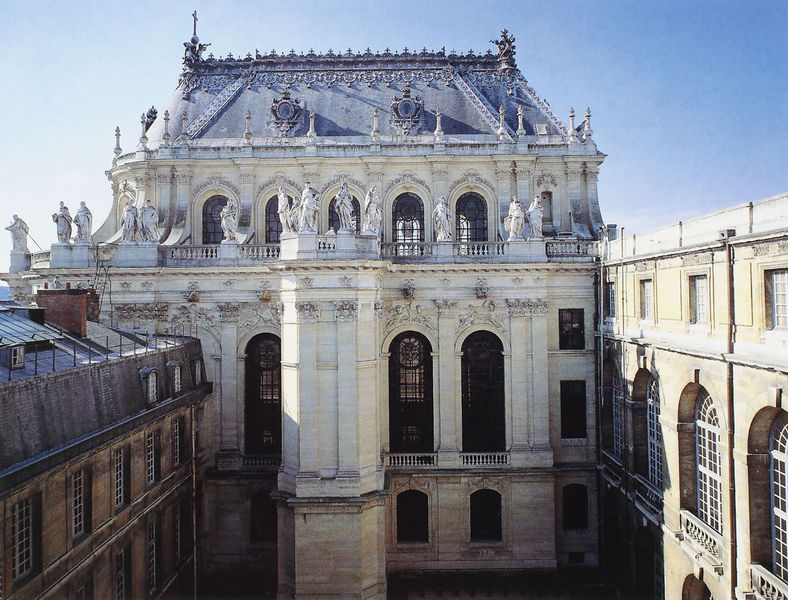
Titel: Versailles, Kapelle
Künstler: Jules Hardouin-Mansart
Standort: Versailles (EU - F)
Schlagwörter: blau, himmel, weiß, fenster, licht, pfeiler, schmuck, schwarz, dach, gebäude, schloss, beige, architektur, barock, stein, brüstung, kirche, sonne, renaissance, skulptur, statue, balkon, fassade, italien, farbe, hof, pilaster, figuren, rundbogen, reling, seitenansicht, geländer, anbau, foto, fotografie, bögen, innenhof, kreuz, balustrade, dom, rom, skulpturen, statuen, sandstein, rosette, rundbögen, vatikan, gaube, esse, fesnter, kriche, fialen, baluster, lichtgaden, innenhofe, plasik, sixtinische kapelle, fotot, figurenschmuck, französisches schloß, screnaissance